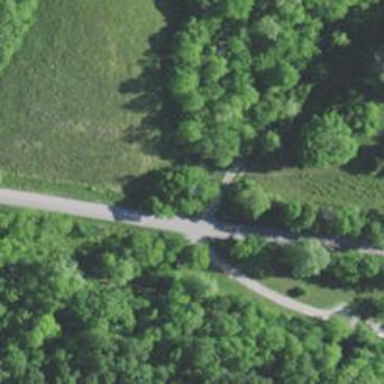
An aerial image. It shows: Secondary road.